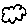
Label: cloud